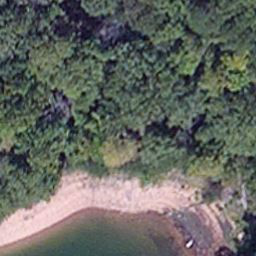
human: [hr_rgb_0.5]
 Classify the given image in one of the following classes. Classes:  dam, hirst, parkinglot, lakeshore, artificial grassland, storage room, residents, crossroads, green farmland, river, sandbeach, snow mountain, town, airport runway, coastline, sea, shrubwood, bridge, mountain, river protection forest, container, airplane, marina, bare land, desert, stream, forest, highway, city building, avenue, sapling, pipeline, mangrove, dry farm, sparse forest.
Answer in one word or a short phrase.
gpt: lakeshore